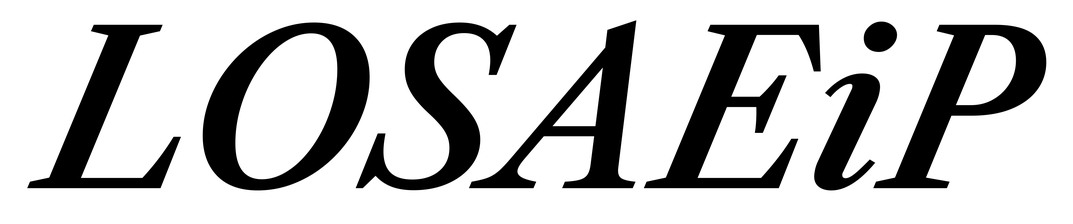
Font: LibreCaslonText-Italic_SemiBold_Italic